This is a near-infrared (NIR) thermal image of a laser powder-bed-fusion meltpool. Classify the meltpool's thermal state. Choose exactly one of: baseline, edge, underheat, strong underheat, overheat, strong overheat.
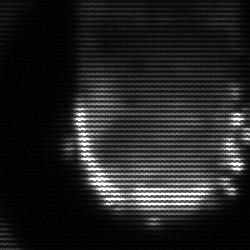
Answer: baseline